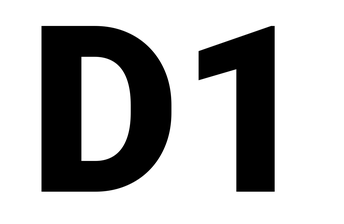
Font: Roboto_Black